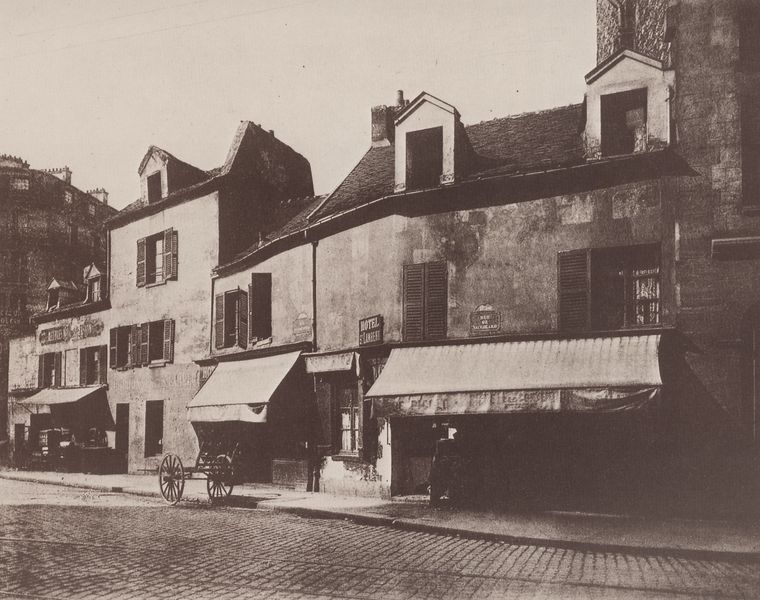
Titel: Alte Häuser, alte Straßen, pittoreske Ansichten, Rue Desnouettes, Paris
Künstler: Jean Eugène Auguste Atget
Schlagwörter: stadt, fenster, strasse, häuser, karren, räder, pflaster, dächer, giebel, wagen, gehweg, häuserzeile, markisen